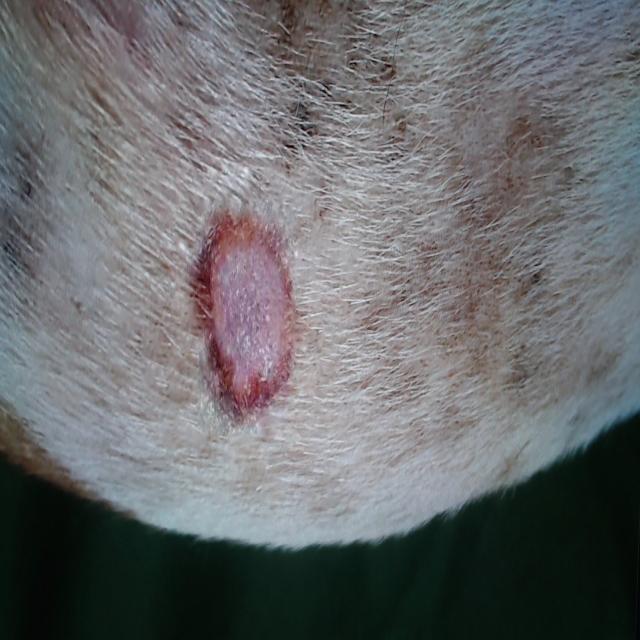
Canine ringworm (Dermatophytosis) — fungal infection caused by Microsporum or Trichophyton. Presents with circular alopecia, scaling, crusting, and broken hairs.